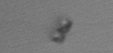
Label: Chaetoceros